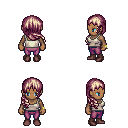
a pixel art fantasy rpg character, female body template, human, dark skin, white pirate shirt, magenta pants, white blonde right-swept hairstyle, bracelets, maroon shoes, four views (front, back, left, right), 2x2 character sprite sheet, small pixel art, hard edges, no anti-aliasing